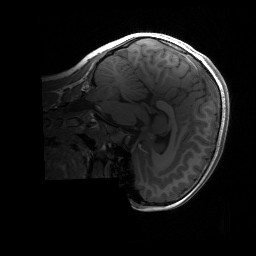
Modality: T1w
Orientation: sagittal
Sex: female
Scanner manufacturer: siemens
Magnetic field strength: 3 T
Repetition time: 1.9 s
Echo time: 0.00243 s